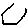
Label: hexagon